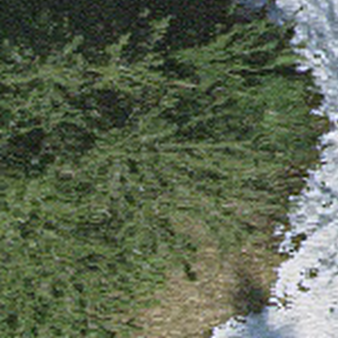
Label: other